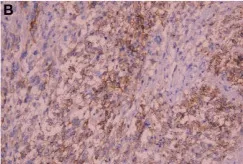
S-100.
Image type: pathology (immunostaining)